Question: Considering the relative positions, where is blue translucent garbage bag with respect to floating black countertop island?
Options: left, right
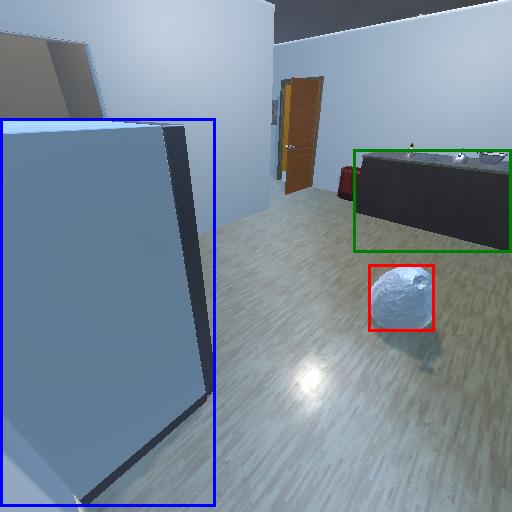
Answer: left